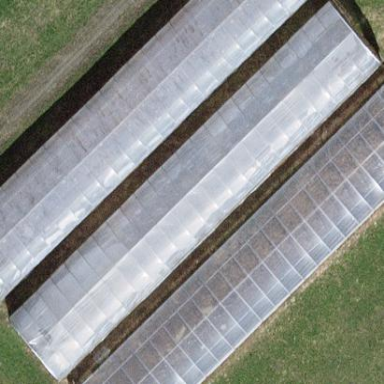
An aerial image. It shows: Greenhouse.